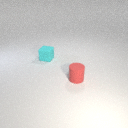
small cyan rubber cube behind small red rubber cylinder